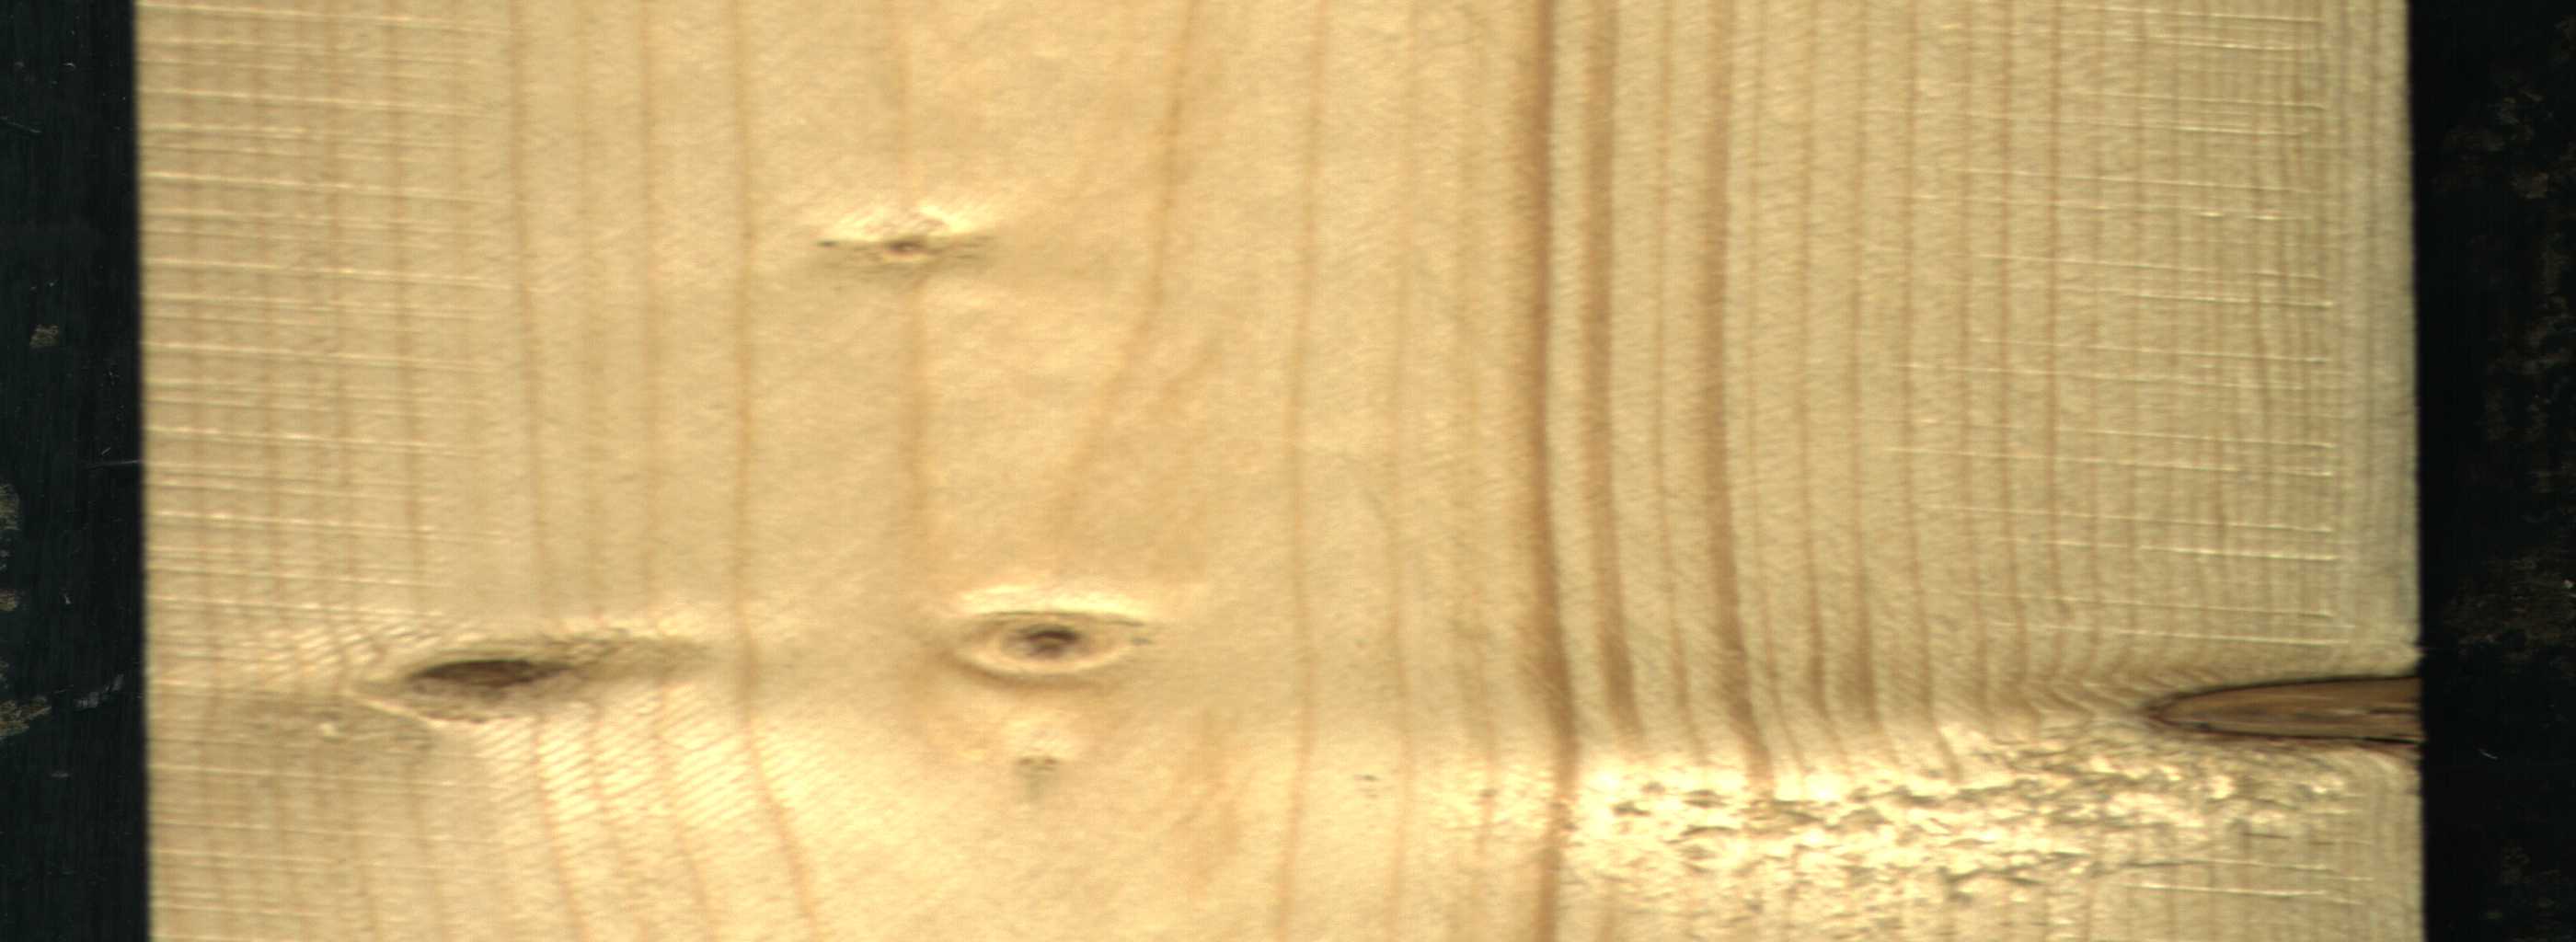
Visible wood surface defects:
Dead_Knot
Live_Knot
Live_Knot